Field crop: maize
Growth stage: 1
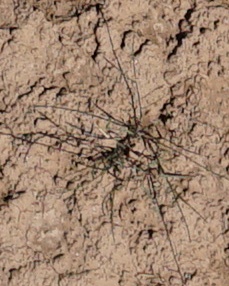
Species: lolium